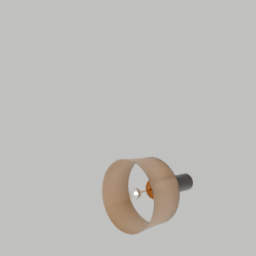
Label: lighting